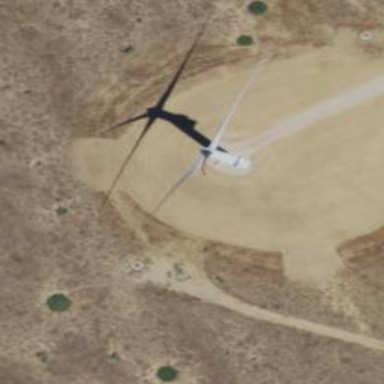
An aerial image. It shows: Wind generator with horizontal axis. The wind turbine is from Vestas.